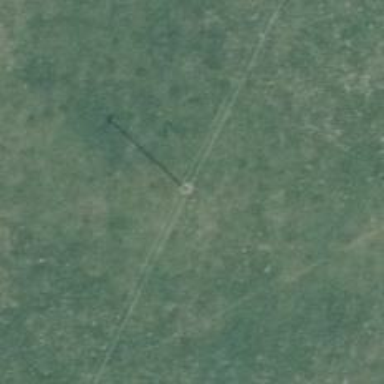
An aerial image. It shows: Minor power line.